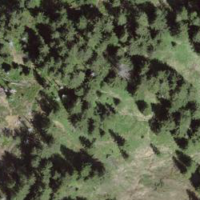
EUNIS habitat code: 43
Species observed at this site:
Caltha palustris